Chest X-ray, AP view. Patient: 49 years old, sex M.
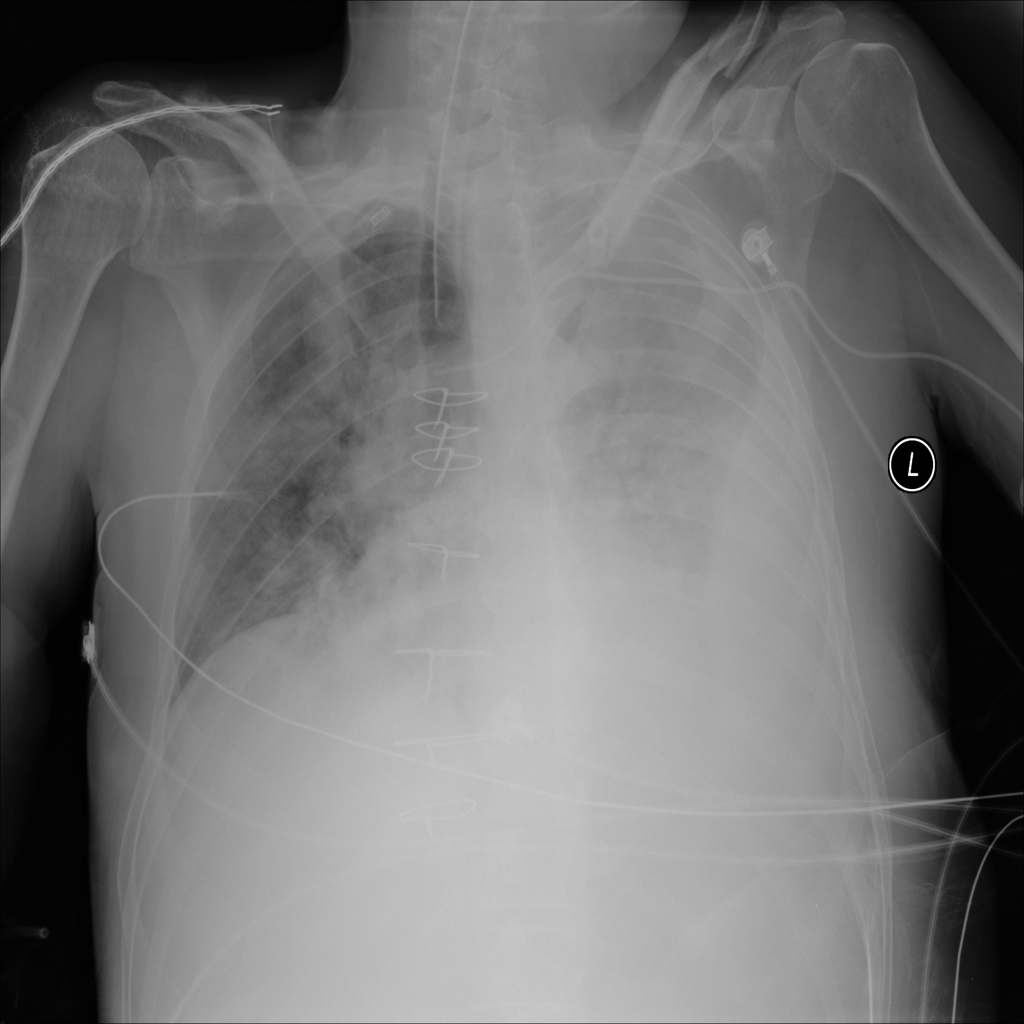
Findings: Effusion, Infiltration